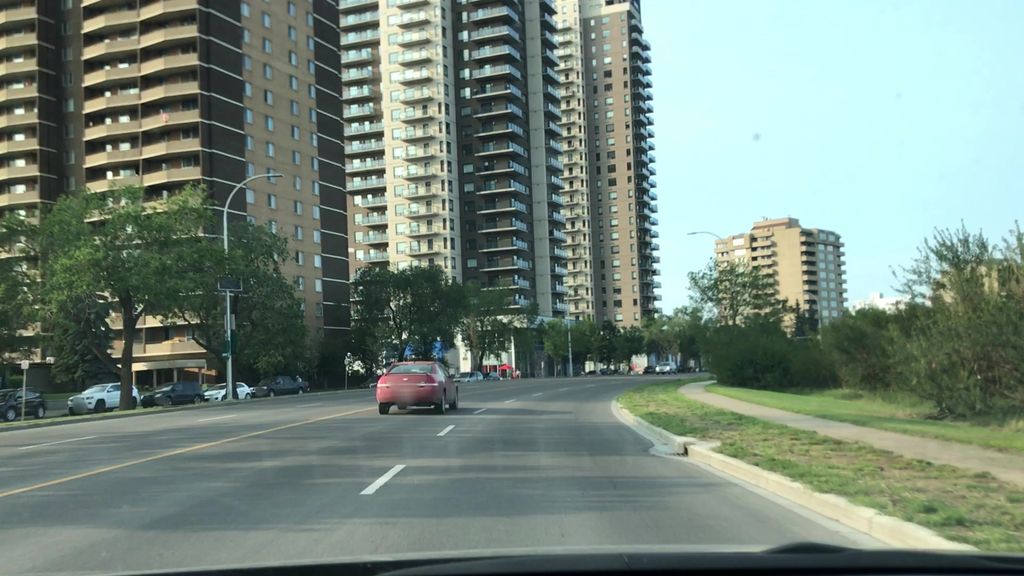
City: edmonton